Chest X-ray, AP view. Patient: 29 years old, sex M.
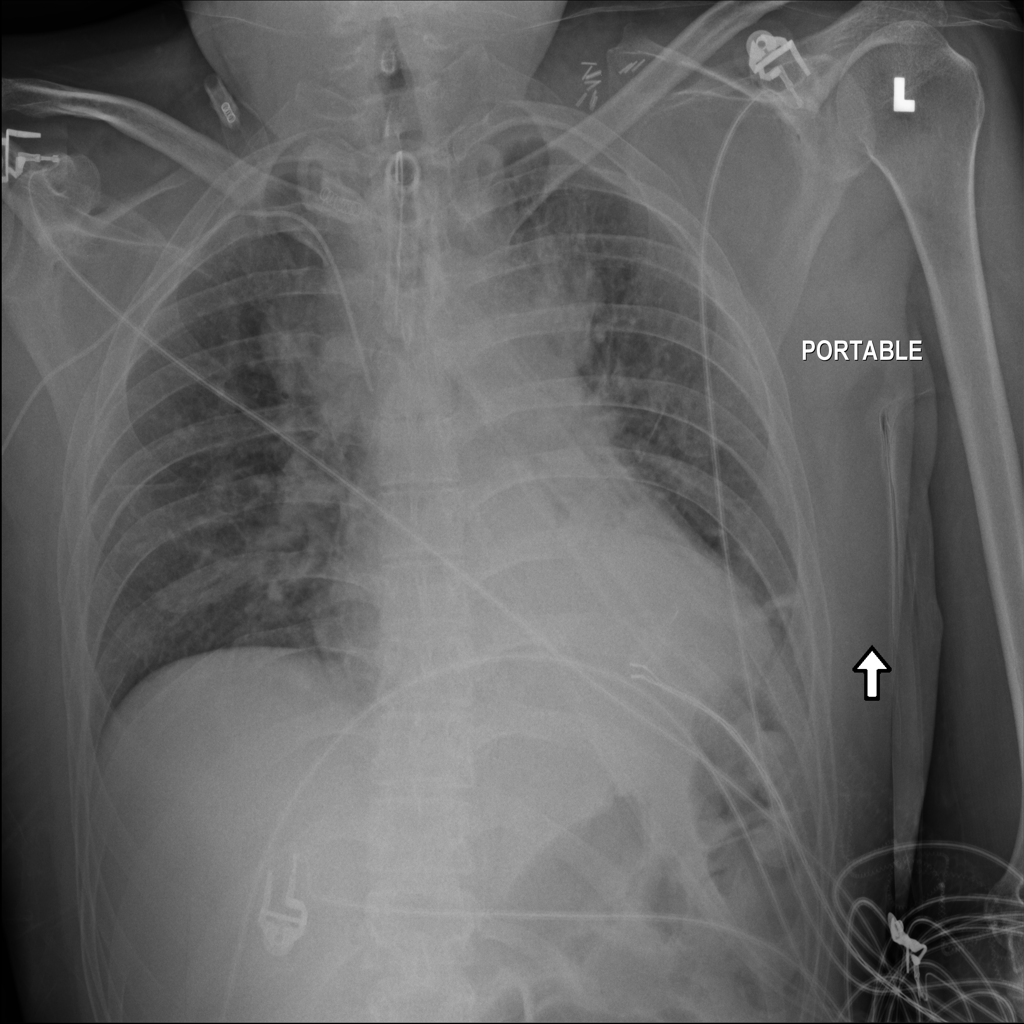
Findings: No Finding